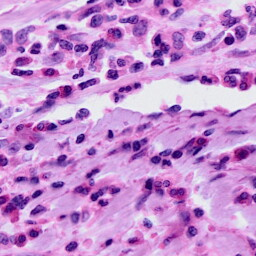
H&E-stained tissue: Cervix